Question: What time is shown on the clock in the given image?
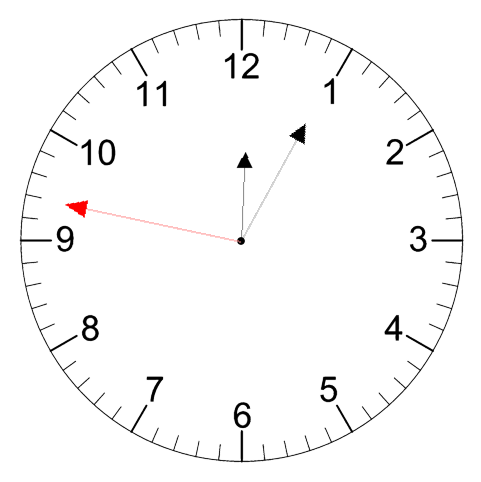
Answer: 12:04:47